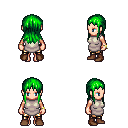
a pixel art fantasy rpg character, female body template, human, light skin, white tunic, gold greaves, green unkempt hairstyle, bracelets, brown shoes, four views (front, back, left, right), 2x2 character sprite sheet, small pixel art, hard edges, no anti-aliasing